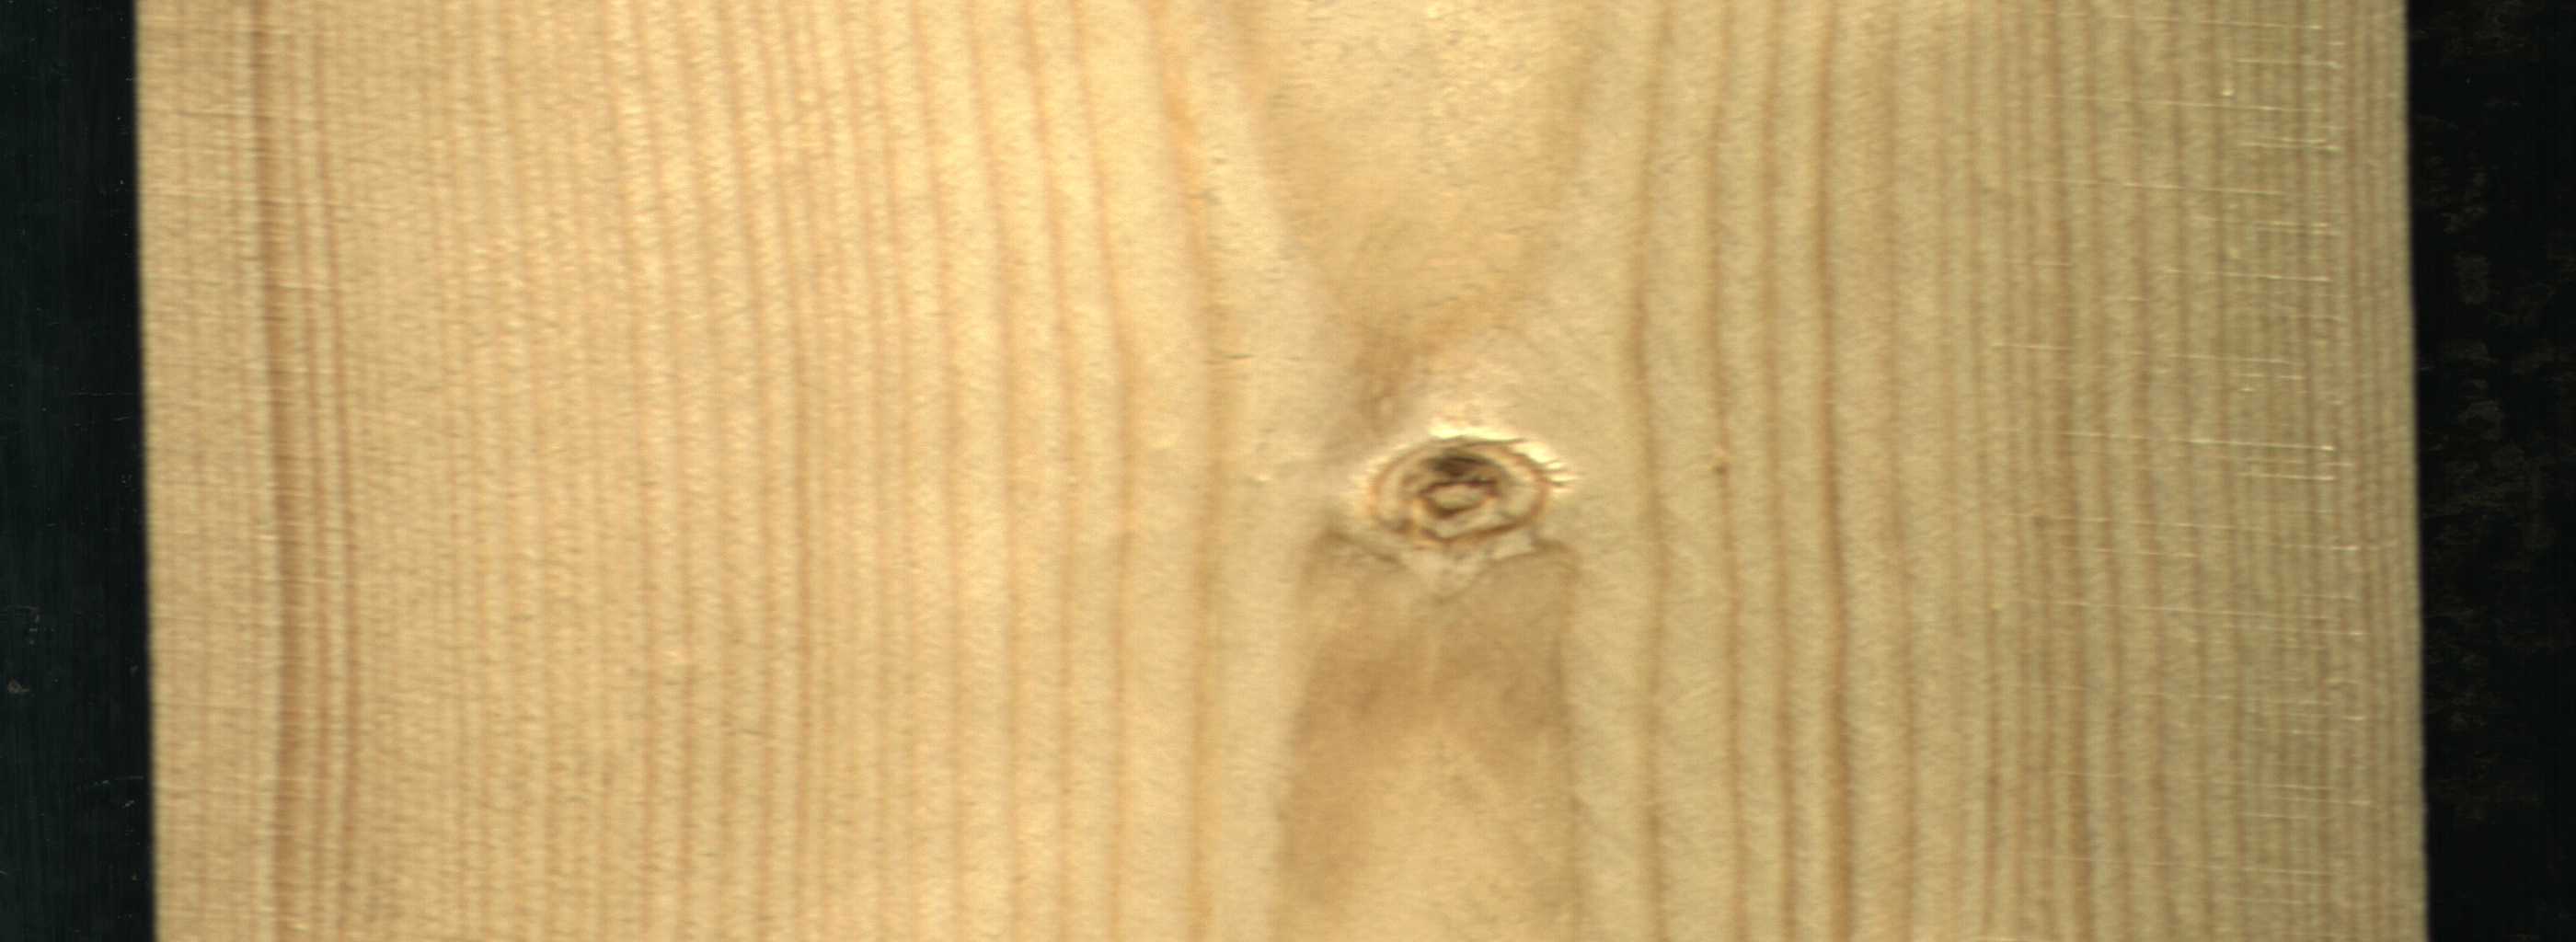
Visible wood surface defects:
Live_Knot